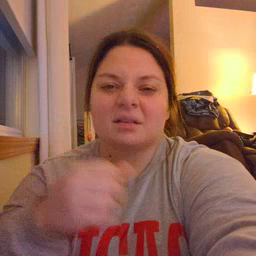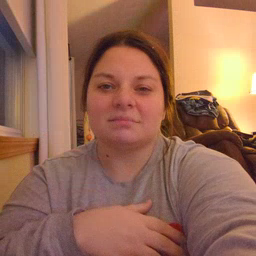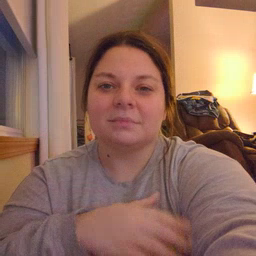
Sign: fast